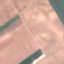
Label: AnnualCrop